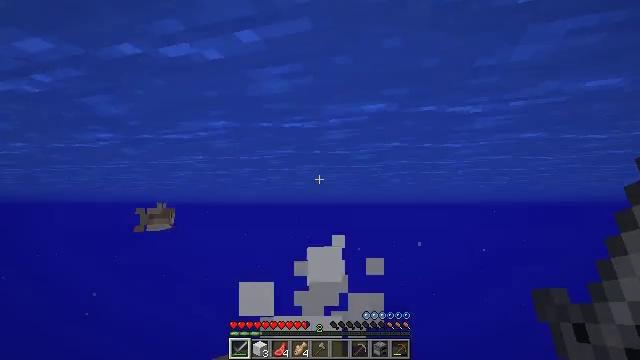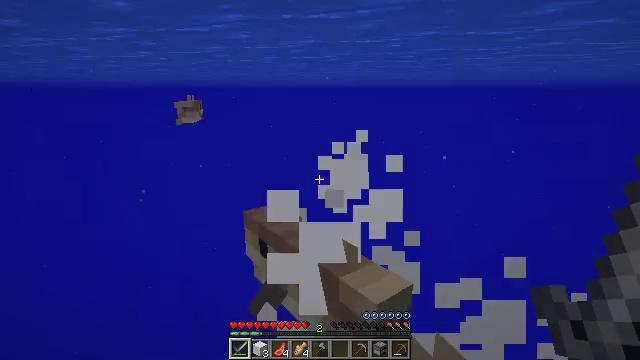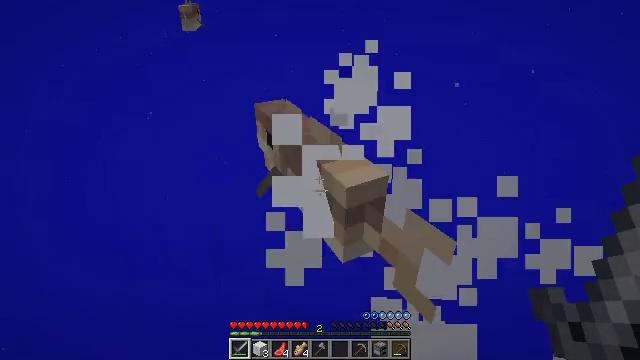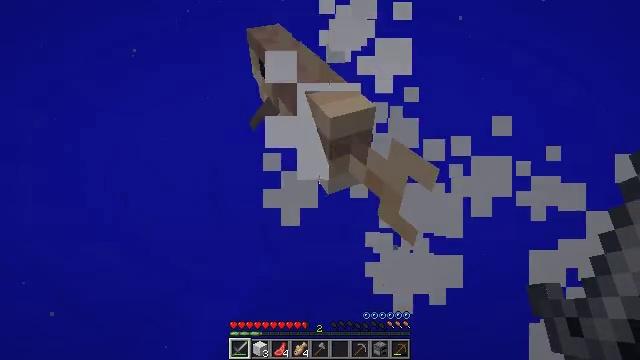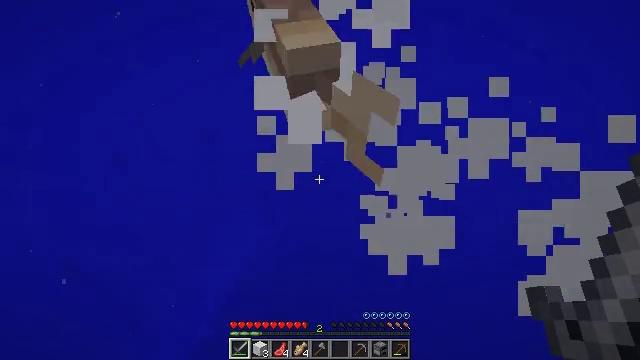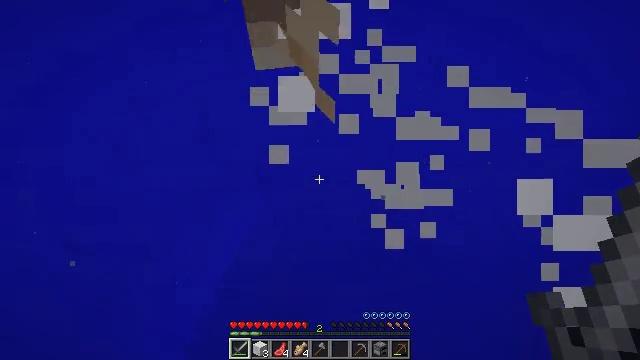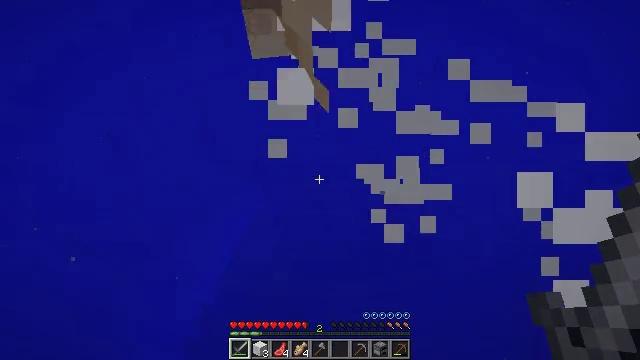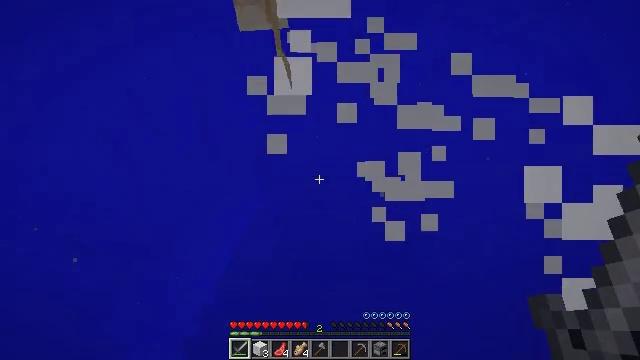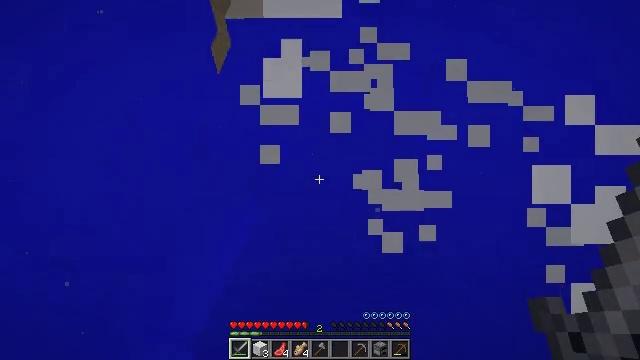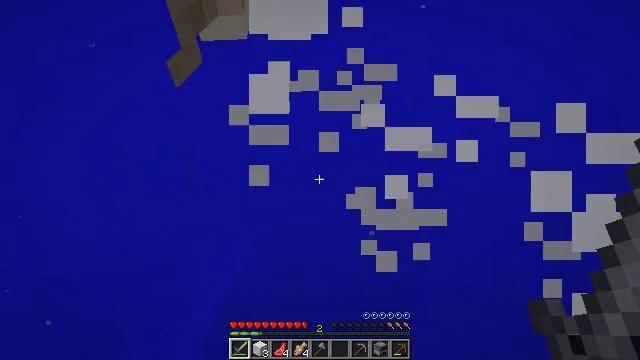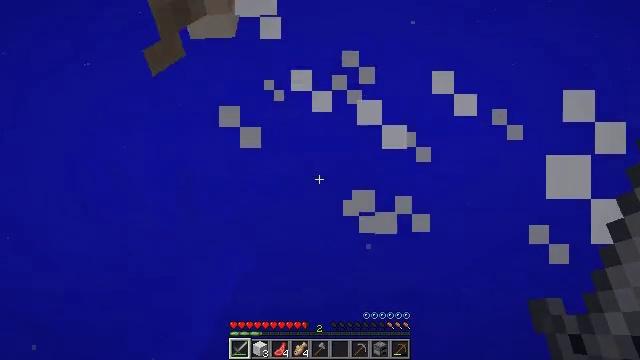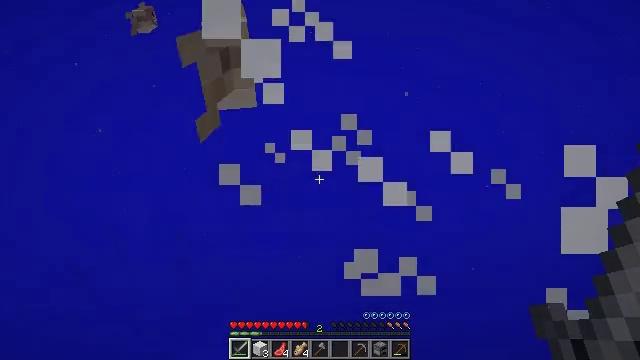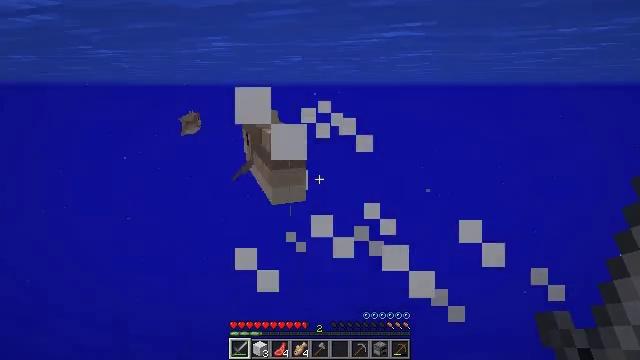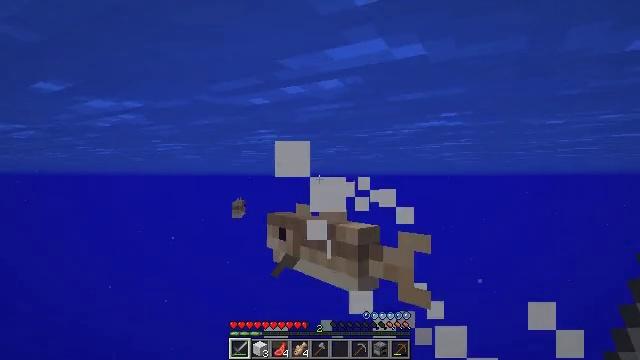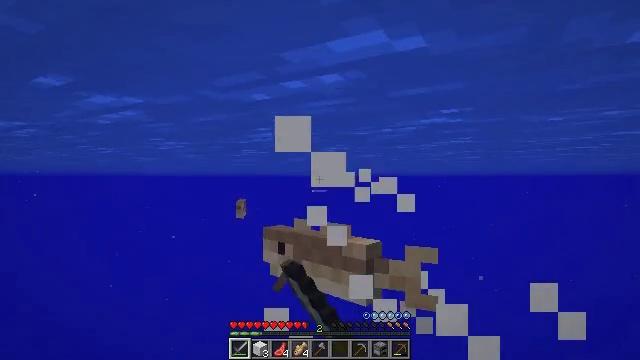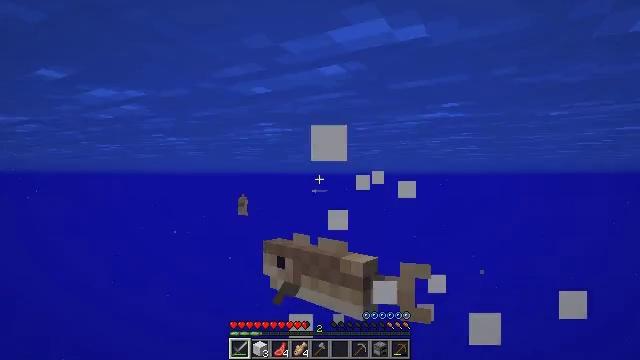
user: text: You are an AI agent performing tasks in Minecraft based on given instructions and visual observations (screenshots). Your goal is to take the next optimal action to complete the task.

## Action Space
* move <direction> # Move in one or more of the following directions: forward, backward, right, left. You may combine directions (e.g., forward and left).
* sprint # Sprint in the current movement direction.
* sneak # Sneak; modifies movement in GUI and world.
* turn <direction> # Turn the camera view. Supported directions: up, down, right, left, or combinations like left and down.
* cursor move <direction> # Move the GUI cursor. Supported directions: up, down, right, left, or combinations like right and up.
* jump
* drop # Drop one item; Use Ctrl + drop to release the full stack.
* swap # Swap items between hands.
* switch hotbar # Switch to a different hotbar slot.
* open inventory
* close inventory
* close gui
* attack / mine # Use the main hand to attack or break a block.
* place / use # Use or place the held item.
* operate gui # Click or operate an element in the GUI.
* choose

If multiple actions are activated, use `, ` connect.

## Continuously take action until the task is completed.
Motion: motion action
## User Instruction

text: Kill mobs in water.
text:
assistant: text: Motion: turn left and down
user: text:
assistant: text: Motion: turn left and down
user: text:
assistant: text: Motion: turn down
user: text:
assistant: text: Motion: turn right and down
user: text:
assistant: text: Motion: turn down
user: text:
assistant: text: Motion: no_op
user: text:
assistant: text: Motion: no_op
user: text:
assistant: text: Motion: turn right and up
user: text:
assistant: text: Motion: turn right and up
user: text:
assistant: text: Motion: turn right and up
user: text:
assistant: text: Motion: turn up
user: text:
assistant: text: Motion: turn left and up
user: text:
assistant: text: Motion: turn left and up, attack / mine
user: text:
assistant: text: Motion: attack / mine
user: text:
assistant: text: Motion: attack / mine
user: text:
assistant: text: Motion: turn left and down, attack / mine
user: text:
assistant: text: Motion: turn left and down
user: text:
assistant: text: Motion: no_op
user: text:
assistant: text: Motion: move forward
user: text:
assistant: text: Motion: move forward
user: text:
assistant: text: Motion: move forward
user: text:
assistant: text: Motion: move forward, turn left and down, jump
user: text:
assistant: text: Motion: move forward, turn left and down, jump
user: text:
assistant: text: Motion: move forward, turn down, jump
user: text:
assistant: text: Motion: move forward, turn down, jump
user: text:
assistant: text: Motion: move forward, turn down, jump
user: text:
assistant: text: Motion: move forward, turn down, jump
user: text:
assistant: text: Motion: move forward, turn down, jump
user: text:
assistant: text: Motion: move forward, turn down
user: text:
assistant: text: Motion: move forward, turn down